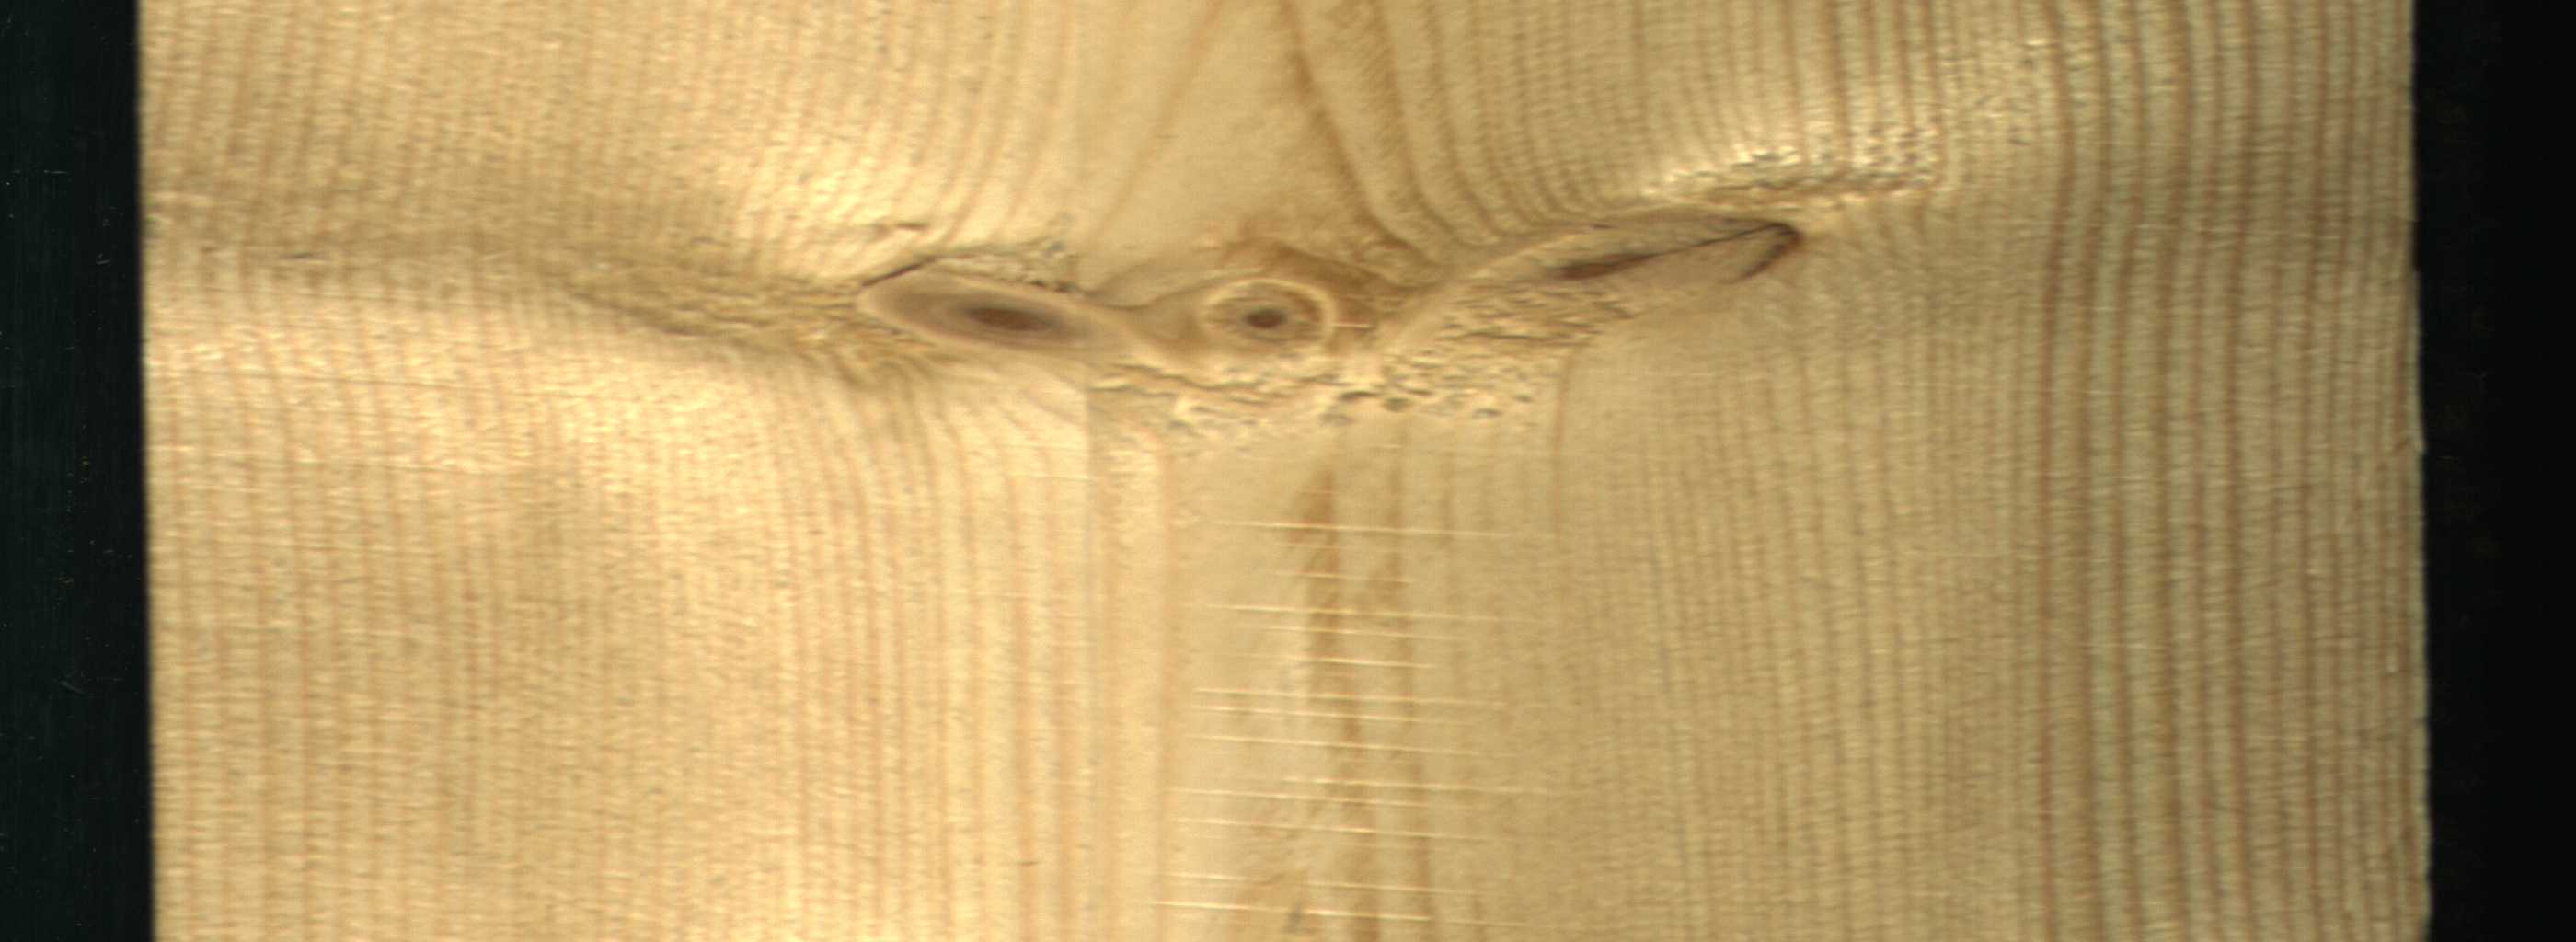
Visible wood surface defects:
Live_Knot
Live_Knot
Live_Knot